Interaction volume radius: 10 \u00c5
Interaction volume height: 15 \u00c5
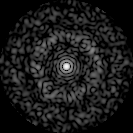
Disorder parameter: 0.797